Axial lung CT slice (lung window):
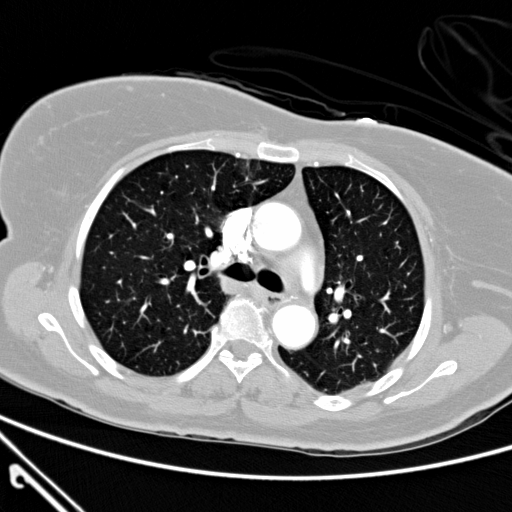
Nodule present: no